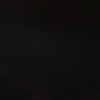
Label: space